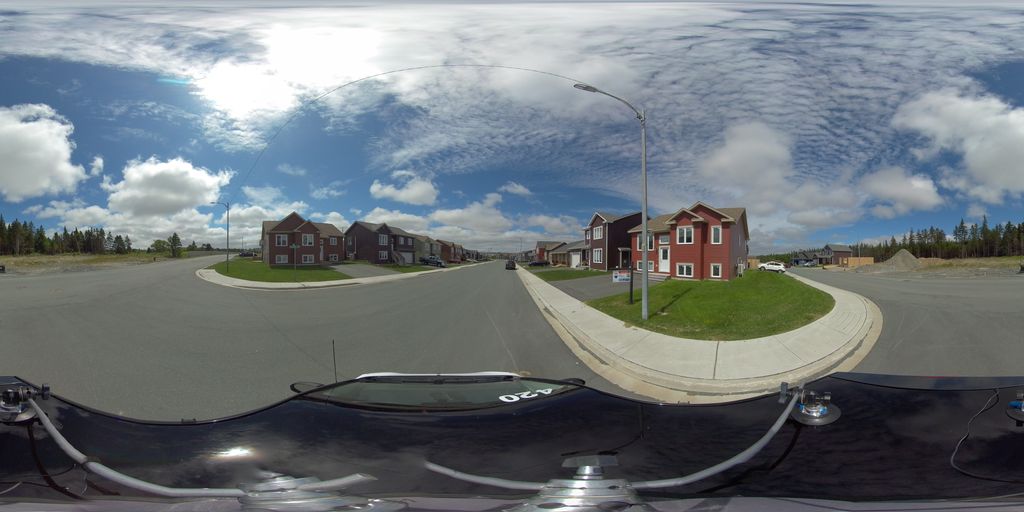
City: st_johns